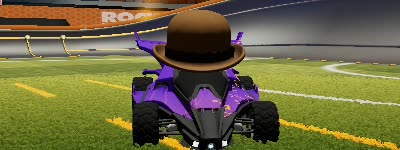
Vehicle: aftershock